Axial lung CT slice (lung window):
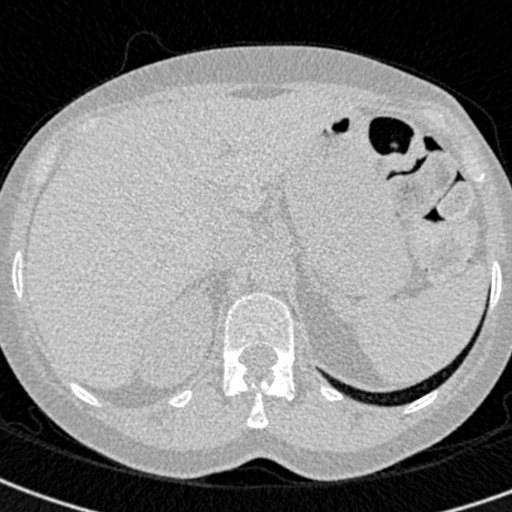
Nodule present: no